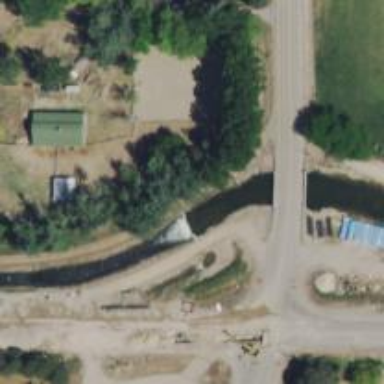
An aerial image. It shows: Canal.